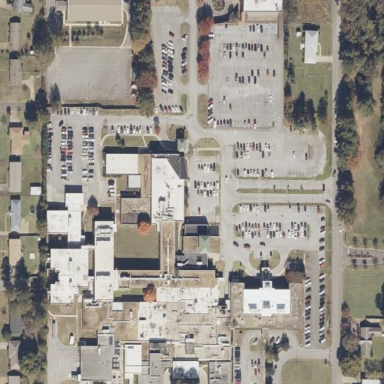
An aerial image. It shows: Healthcare facility identified as hospital.